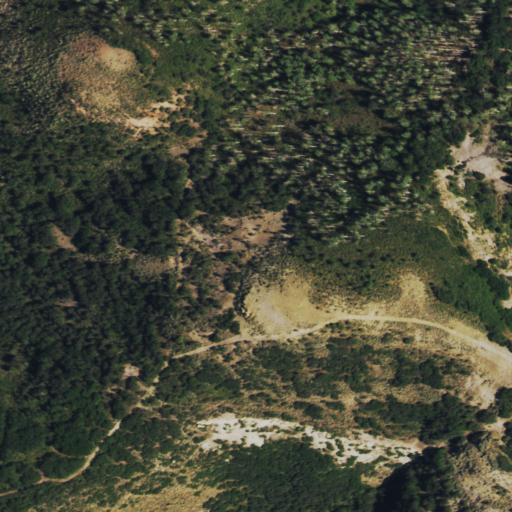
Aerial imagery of mountain in Colorado named Coal Mountain containing deciduous forest, shrub, and evergreen forest